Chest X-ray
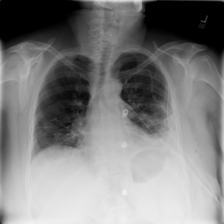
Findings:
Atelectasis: positive
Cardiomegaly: negative
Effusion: positive
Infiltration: positive
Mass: negative
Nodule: negative
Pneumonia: negative
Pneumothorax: negative
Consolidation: negative
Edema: negative
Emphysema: negative
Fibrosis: negative
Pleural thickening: negative
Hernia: negative